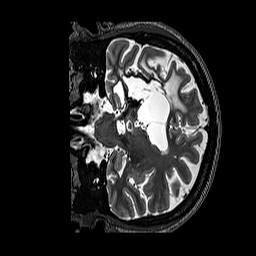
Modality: T2w
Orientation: coronal
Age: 31
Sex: female
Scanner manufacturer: siemens
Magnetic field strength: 3 T
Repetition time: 3.2 s
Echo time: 0.567 s